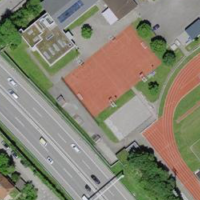
EUNIS habitat code: 57
Species observed at this site:
Symphoricarpos albus